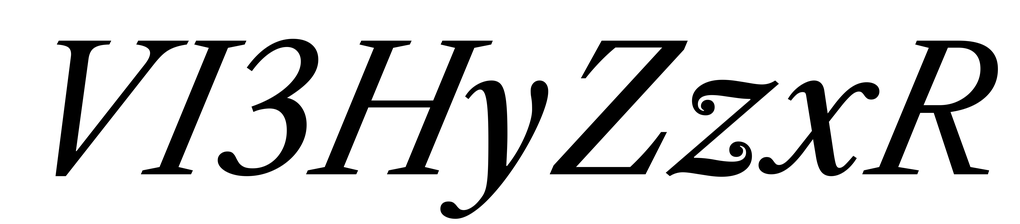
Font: LibreCaslonText-Italic_Italic